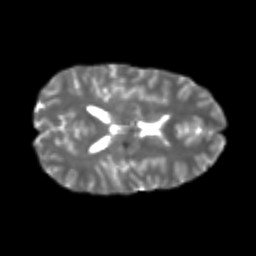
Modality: T2w
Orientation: axial
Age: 22
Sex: female
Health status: healthy
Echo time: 0.074 s